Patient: sex M, age 59
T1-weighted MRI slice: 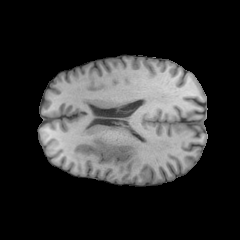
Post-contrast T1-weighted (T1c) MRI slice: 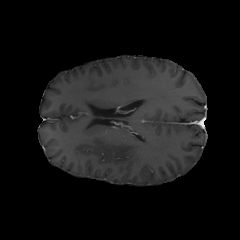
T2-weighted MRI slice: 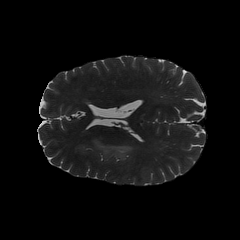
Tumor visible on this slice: yes
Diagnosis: Astrocytoma, IDH-wildtype
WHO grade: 3